Interaction volume radius: 5 \u00c5
Interaction volume height: 35 \u00c5
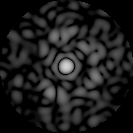
Disorder parameter: 0.842